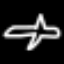
Label: airplane